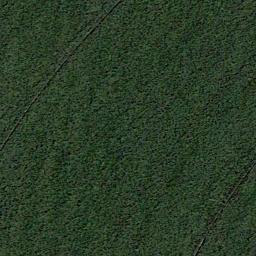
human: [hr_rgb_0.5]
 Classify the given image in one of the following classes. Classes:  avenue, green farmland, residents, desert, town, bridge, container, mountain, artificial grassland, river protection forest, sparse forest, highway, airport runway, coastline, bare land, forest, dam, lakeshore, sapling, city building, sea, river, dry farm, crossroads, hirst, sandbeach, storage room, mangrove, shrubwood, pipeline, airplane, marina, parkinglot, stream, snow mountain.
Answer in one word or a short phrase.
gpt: artificial grassland